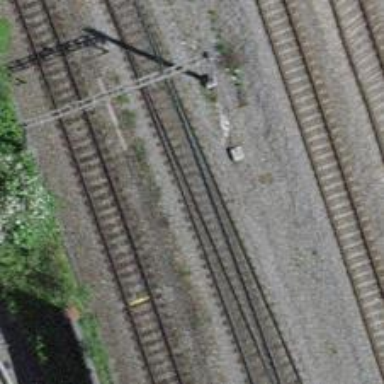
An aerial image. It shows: Railway with electrified contact lines running on embankment.